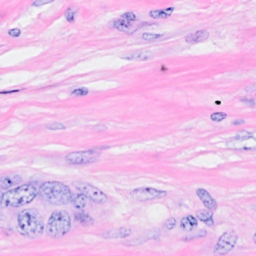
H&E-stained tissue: Breast